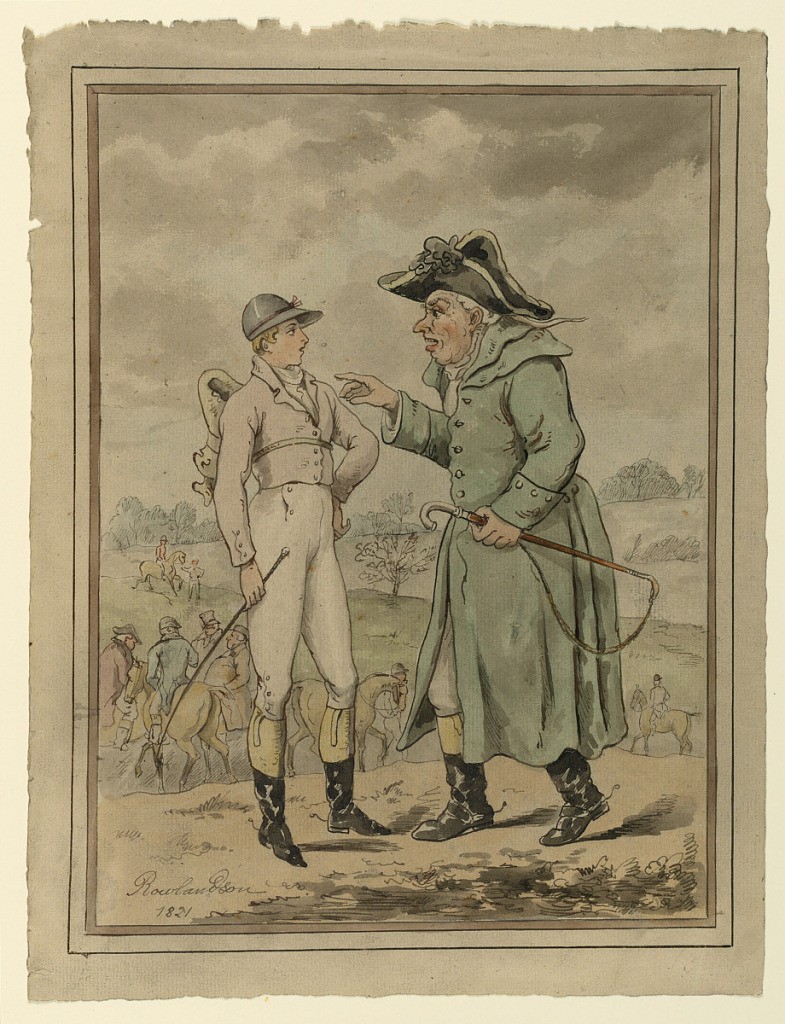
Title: Tricks of the Turf, or, Settling how to Lose a Race
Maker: Thomas Rowlandson, British, 1756–1827
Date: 1821
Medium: Pen and ink, brush and watercolor on paper
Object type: Drawing
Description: Vertical rectangle. A man wearing a greatcoat and carrying a whip is shown in caricature addressing a jockey. In the background, men on horseback.